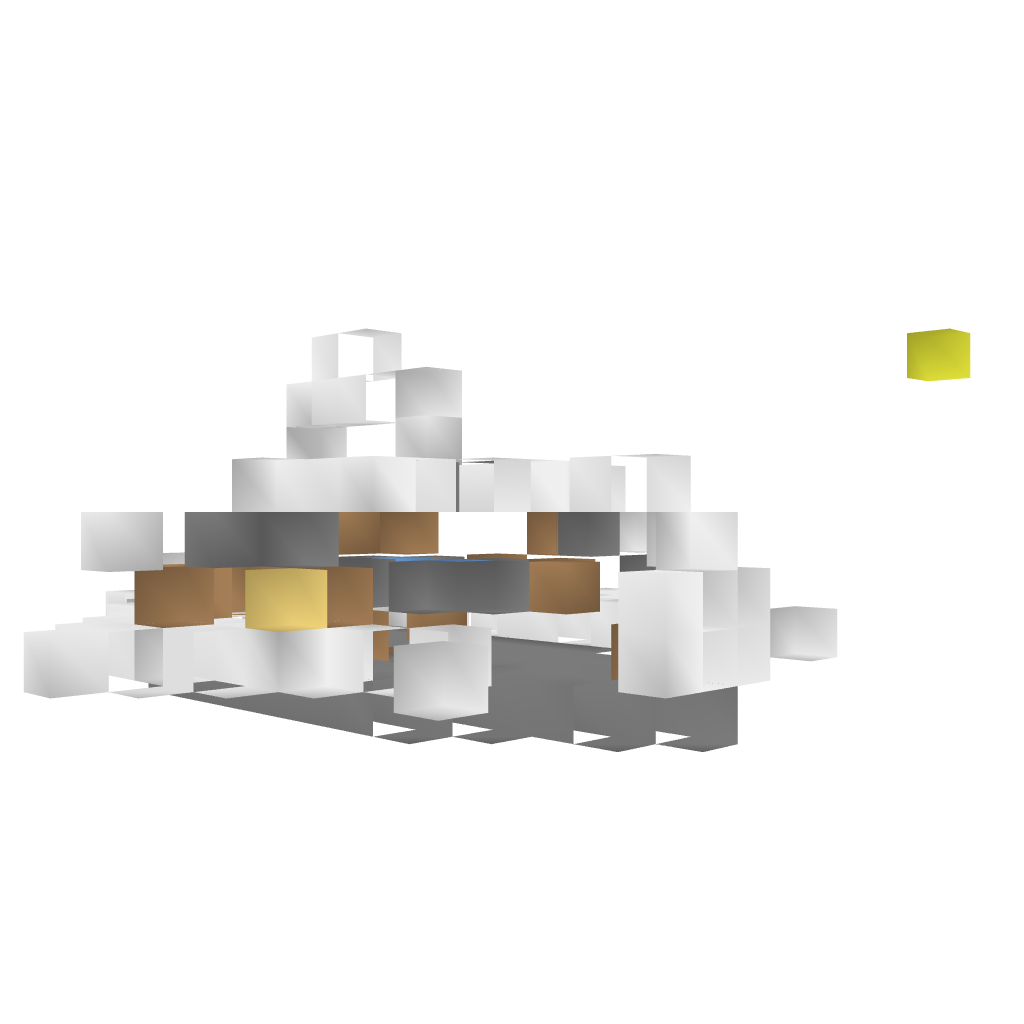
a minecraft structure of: Functional Alien Fighter bad low quality